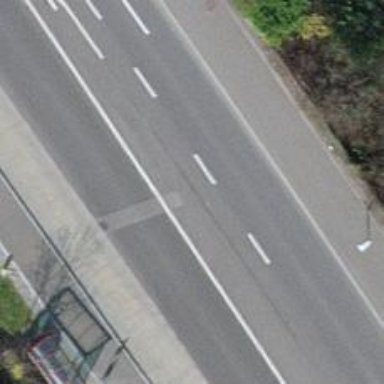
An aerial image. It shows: Bus stop with designated stop position for public transport.